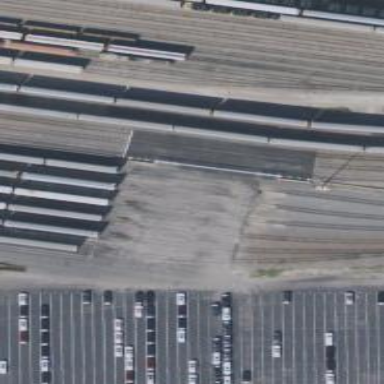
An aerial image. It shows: Railway yard used for servicing trains.